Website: apple
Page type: address-validator
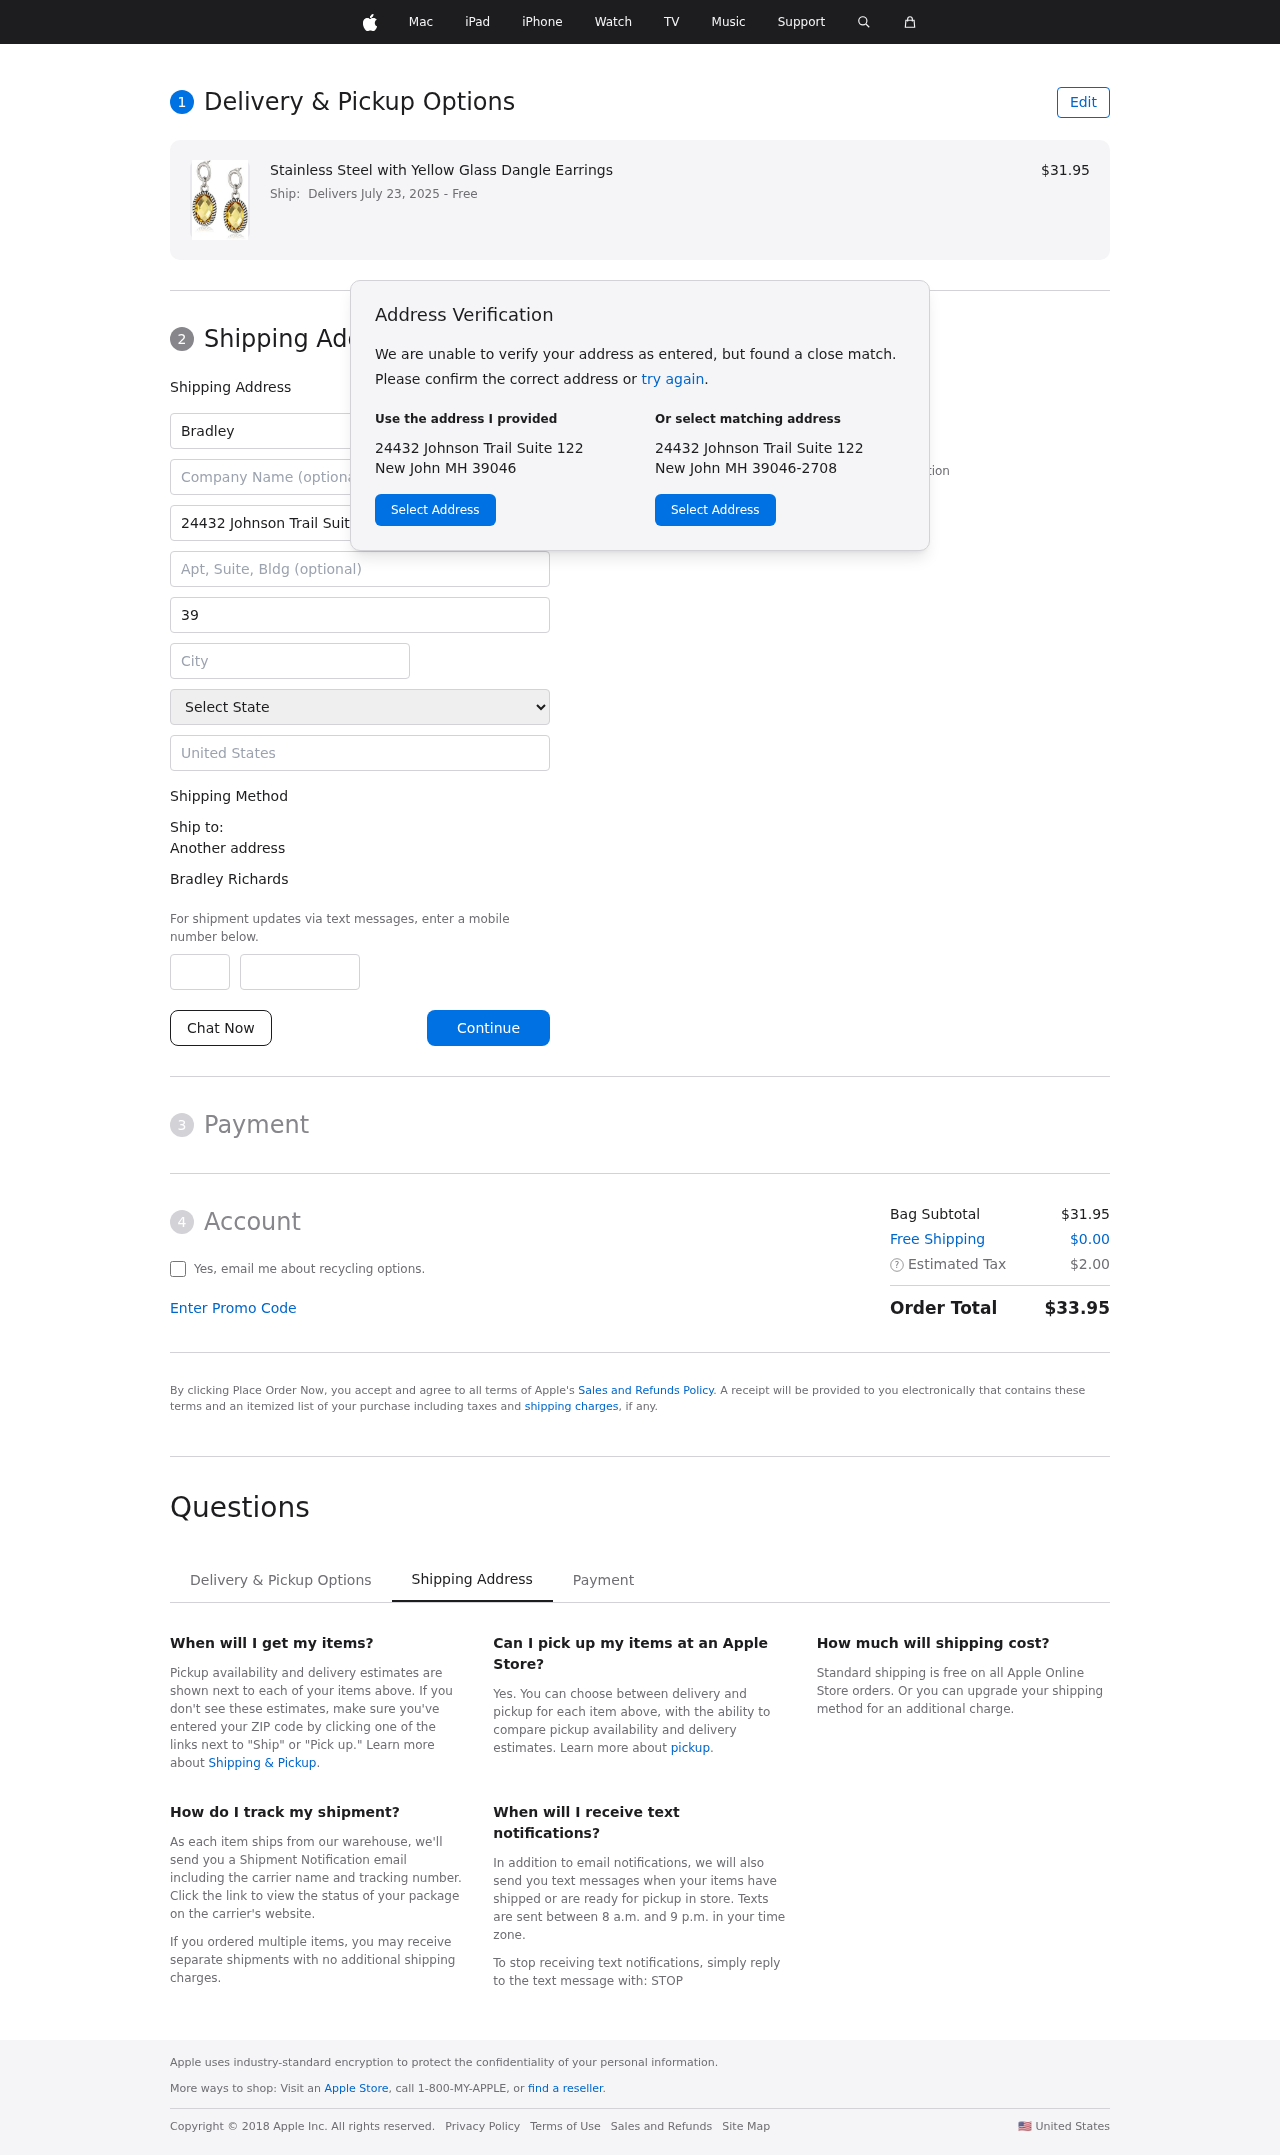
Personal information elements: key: PII_CITY
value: New John
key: PII_COUNTRY
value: United States
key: PII_FIRSTNAME
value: Bradley
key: PII_FULLNAME
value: Bradley Richards
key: PII_LASTNAME
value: Richards
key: PII_PHONE_AREA
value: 409
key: PII_PHONE_SUFFIX
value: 6811
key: PII_POSTCODE
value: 39046
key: PII_STATE
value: MH
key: PII_STREET
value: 24432 Johnson Trail Suite 122
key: PII_CITY_STATE_ZIP
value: New John MH 39046
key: PII_STATE_ABBR
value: MH
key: PII_POSTCODE_FULL
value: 39046
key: PII_POSTCODE_NUMERIC
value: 39046
Product elements: key: PRODUCT1_NAME
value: Stainless Steel with Yellow Glass Dangle Earrings
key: PRODUCT1_PRICE
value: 31.95
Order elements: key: ORDER_DELIVERY_DATE
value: Delivers July 23, 2025
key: ORDER_SUBTOTAL
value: $31.95
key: ORDER_SHIPPING_COST
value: $0.00
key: ORDER_TAX
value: $2.00
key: ORDER_TOTAL
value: $33.95